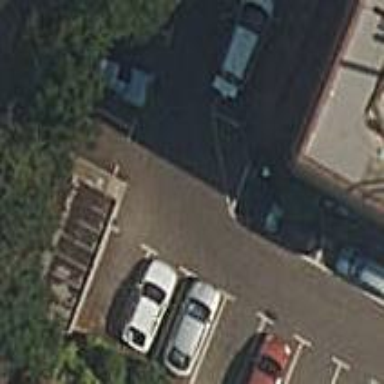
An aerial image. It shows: Road serving as parking aisle.